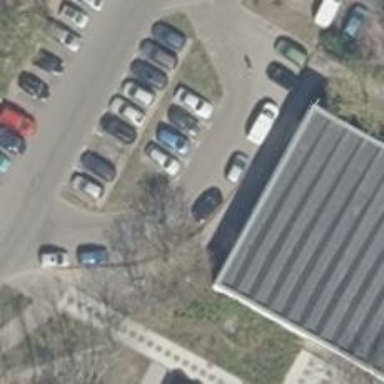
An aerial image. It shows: Asphalt parking aisle road.